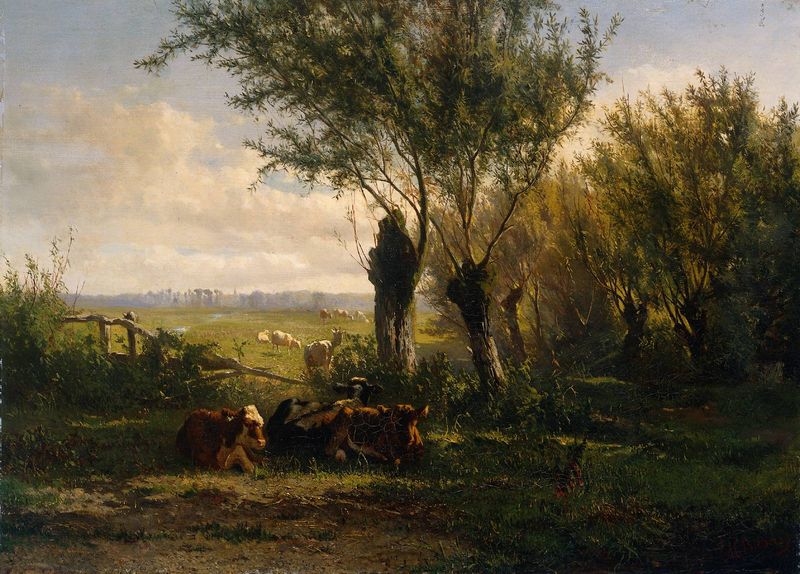
Titel: Wiese bei Oosterbeek
Künstler: Albert Gerard Bilders
Standort: Amsterdam
Institution: Rijksmuseum
Schlagwörter: baum, blau, blätter, gemälde, himmel, laub, schatten, schlaf, weiß, wolken, bäume, fluss, gelb, grün, landschaft, ocker, stadt, äste, braun, grau, hell, hintergrund, holz, licht, schwarz, blick, gras, rasen, tier, tiere, weg, wiese, wolke, zaun, beige, malerei, öl, ast, bach, ebene, erde, gräser, horizont, kühe, natur, stamm, strauch, vieh, weide, wind, zweige, busch, büsche, gatter, gebüsch, sonne, sträucher, pflanzen, wald, sommer, ruhe, liegen, schlafen, fels, tag, herde, kuh, landschaftsmalerei, rind, alm, nautr, idylle, holzzaun, constable, realistisch, geländer, liegend, grass, rinder, schaf, weiden, bayern, wälder, kiefer, geäst, rinde, grad, hörner, nutztier, buntvieh, schafe, ochse, ochsen, ausruhen, ziege, kalb, ziegen, oliven, eide, baume, kälber, gehege, olivenbäume, horizong, kopfweiden, azun, aha, getweig, korkeichen, wiesen und weiden, naturlanschaft